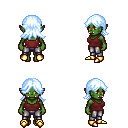
a pixel art fantasy rpg character, female body template, orc, green skin, maroon pirate shirt, metal pants, white cyan loose hair, gold boots, four views (front, back, left, right), 2x2 character sprite sheet, small pixel art, hard edges, no anti-aliasing